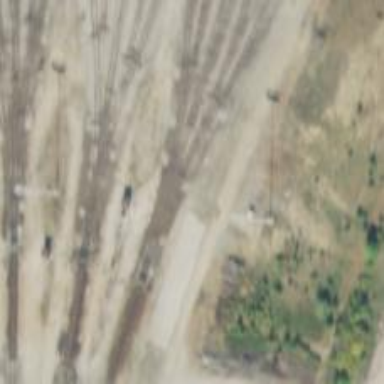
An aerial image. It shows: Abandoned railway yard is depicted.